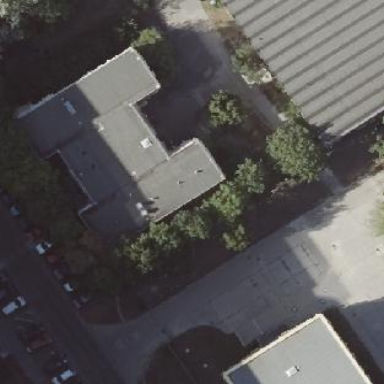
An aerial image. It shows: Flat-roofed building.